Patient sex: M
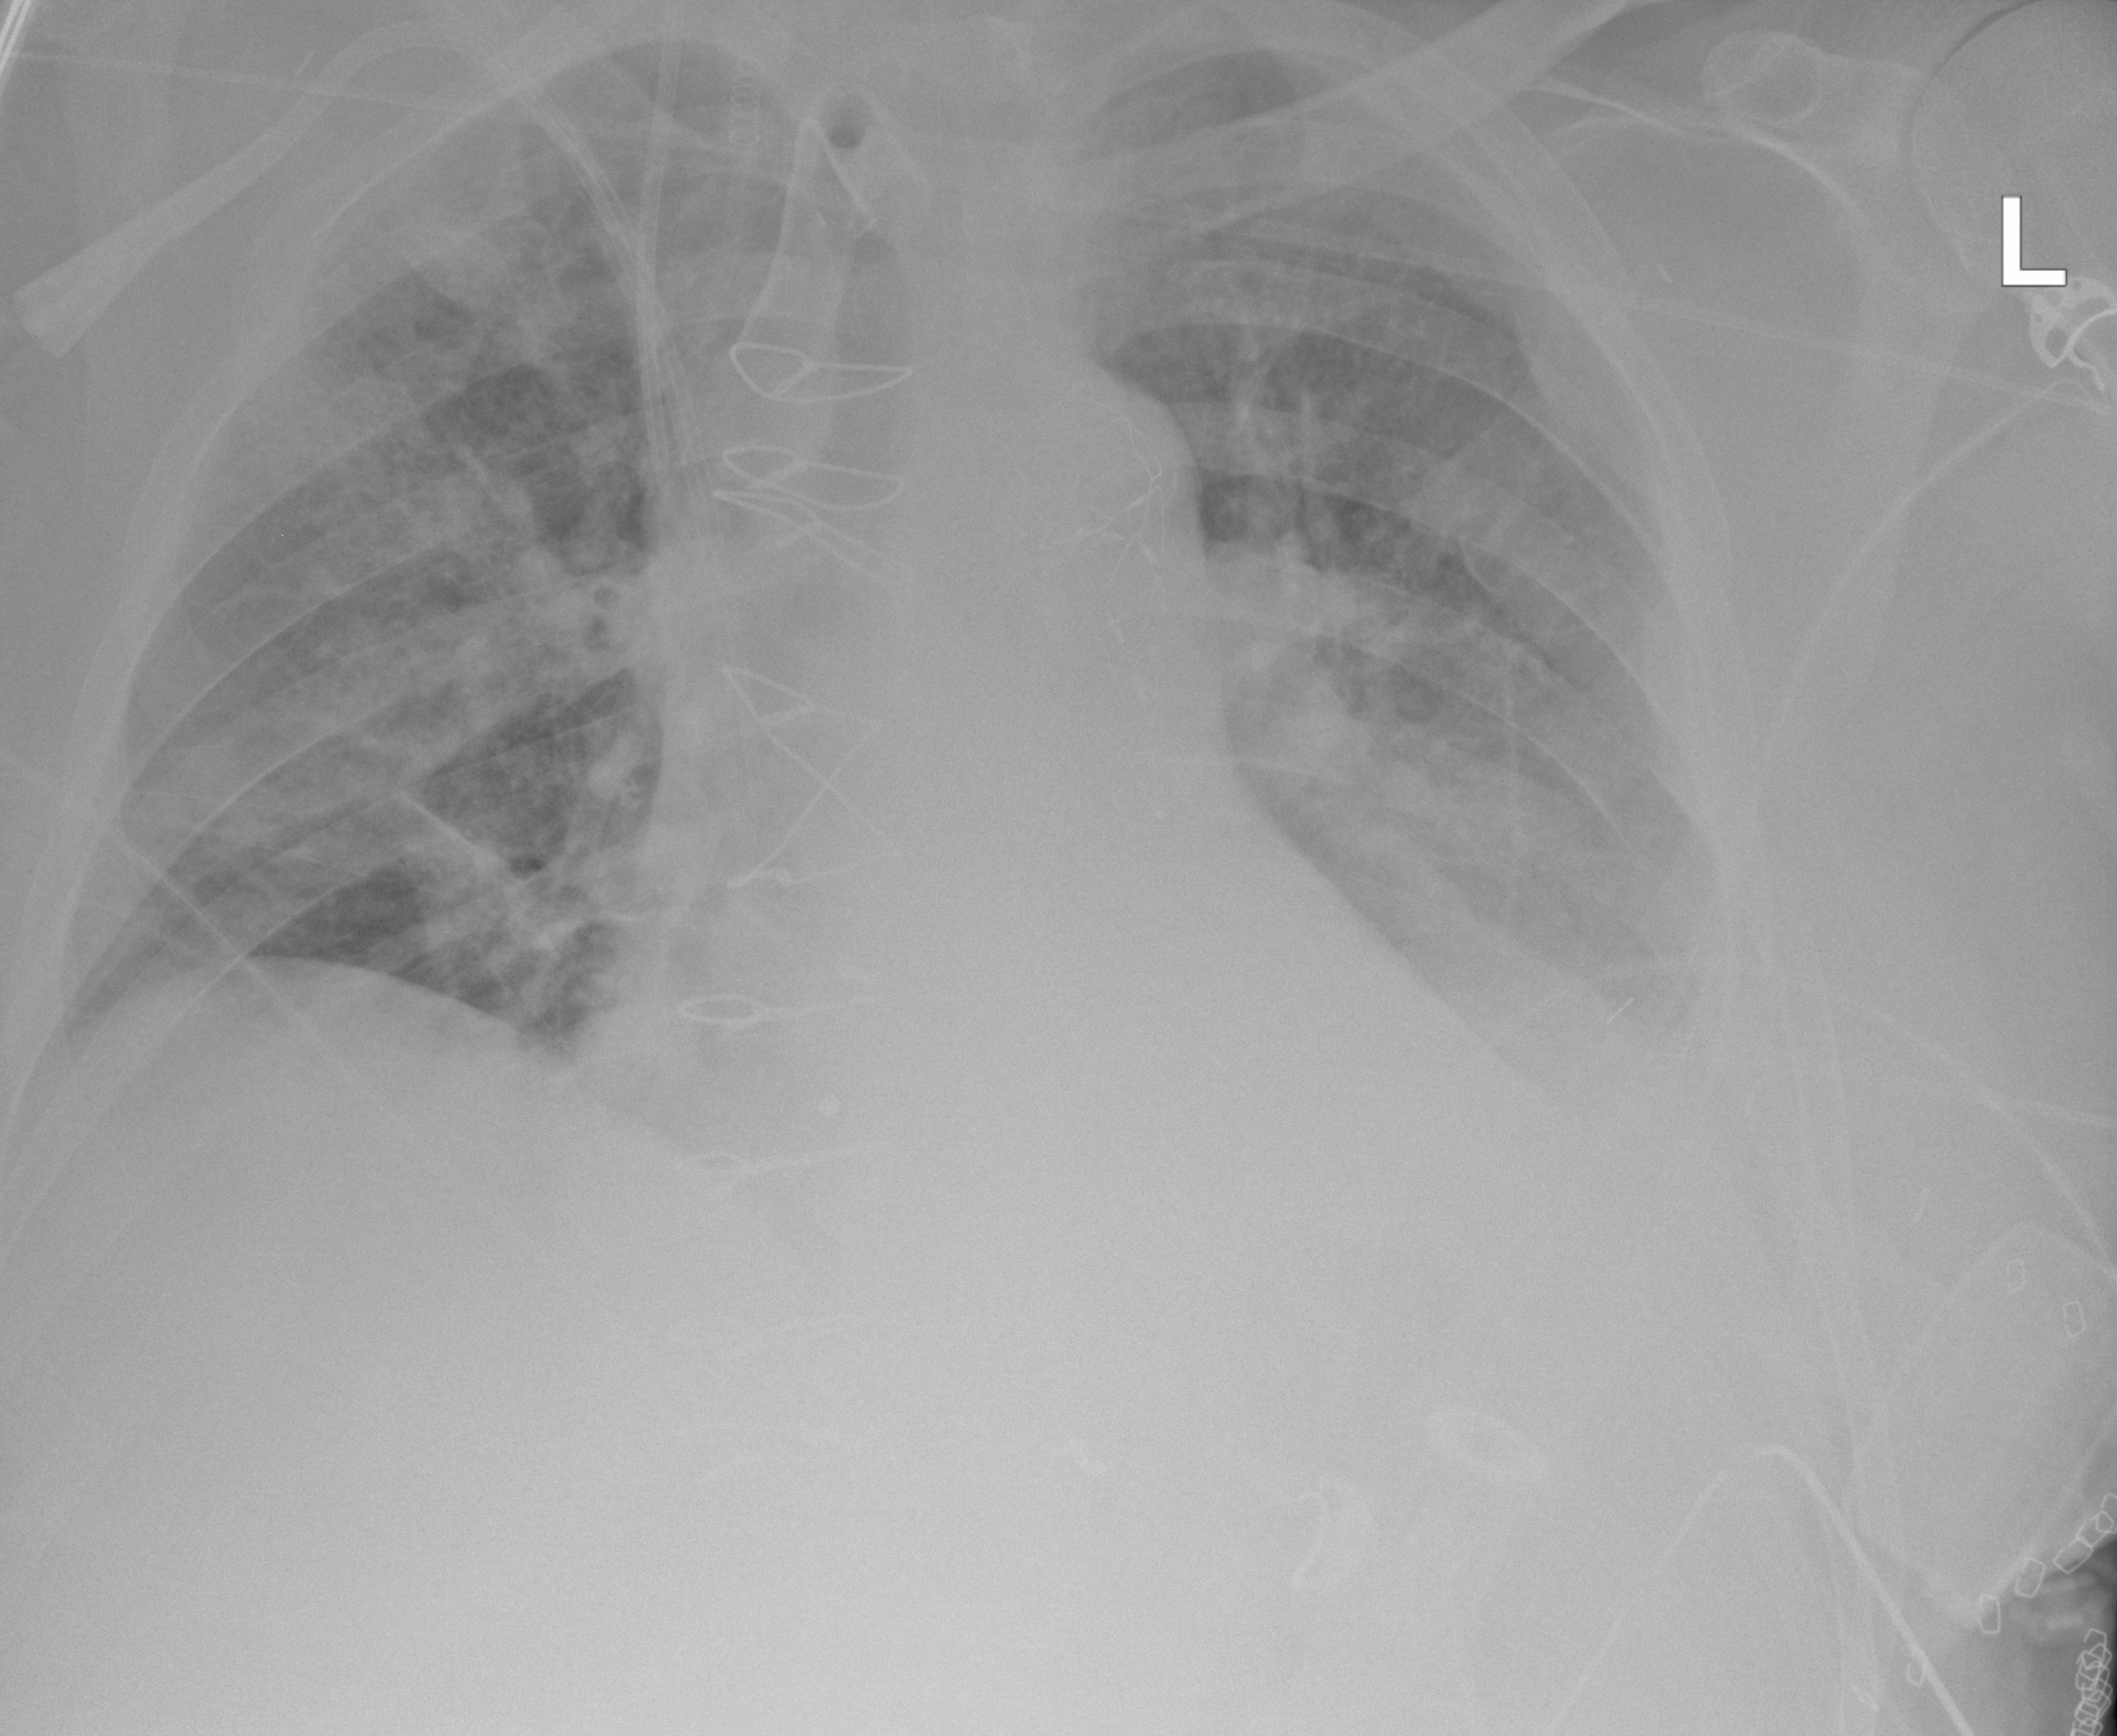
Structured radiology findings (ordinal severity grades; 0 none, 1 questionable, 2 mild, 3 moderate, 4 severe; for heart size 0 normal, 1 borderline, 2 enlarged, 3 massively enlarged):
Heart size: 2
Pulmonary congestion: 2
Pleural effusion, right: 0
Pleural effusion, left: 3
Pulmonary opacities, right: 2
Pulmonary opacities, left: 2
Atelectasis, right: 0
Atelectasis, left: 2